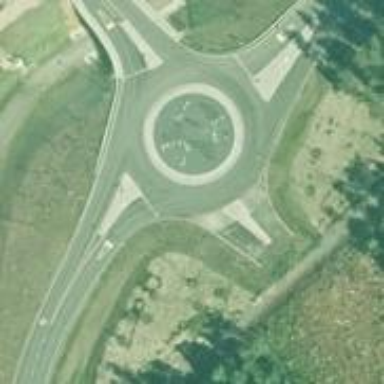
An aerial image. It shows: Secondary road made of asphalt leading to roundabout.